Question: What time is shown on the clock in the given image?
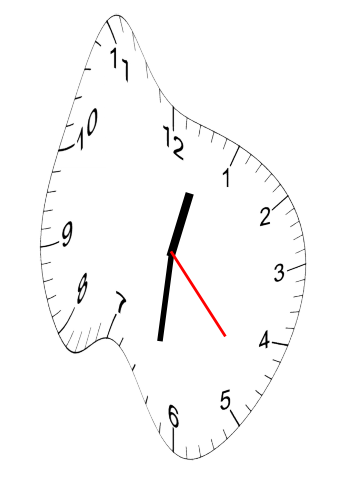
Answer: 12:31:23